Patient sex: F
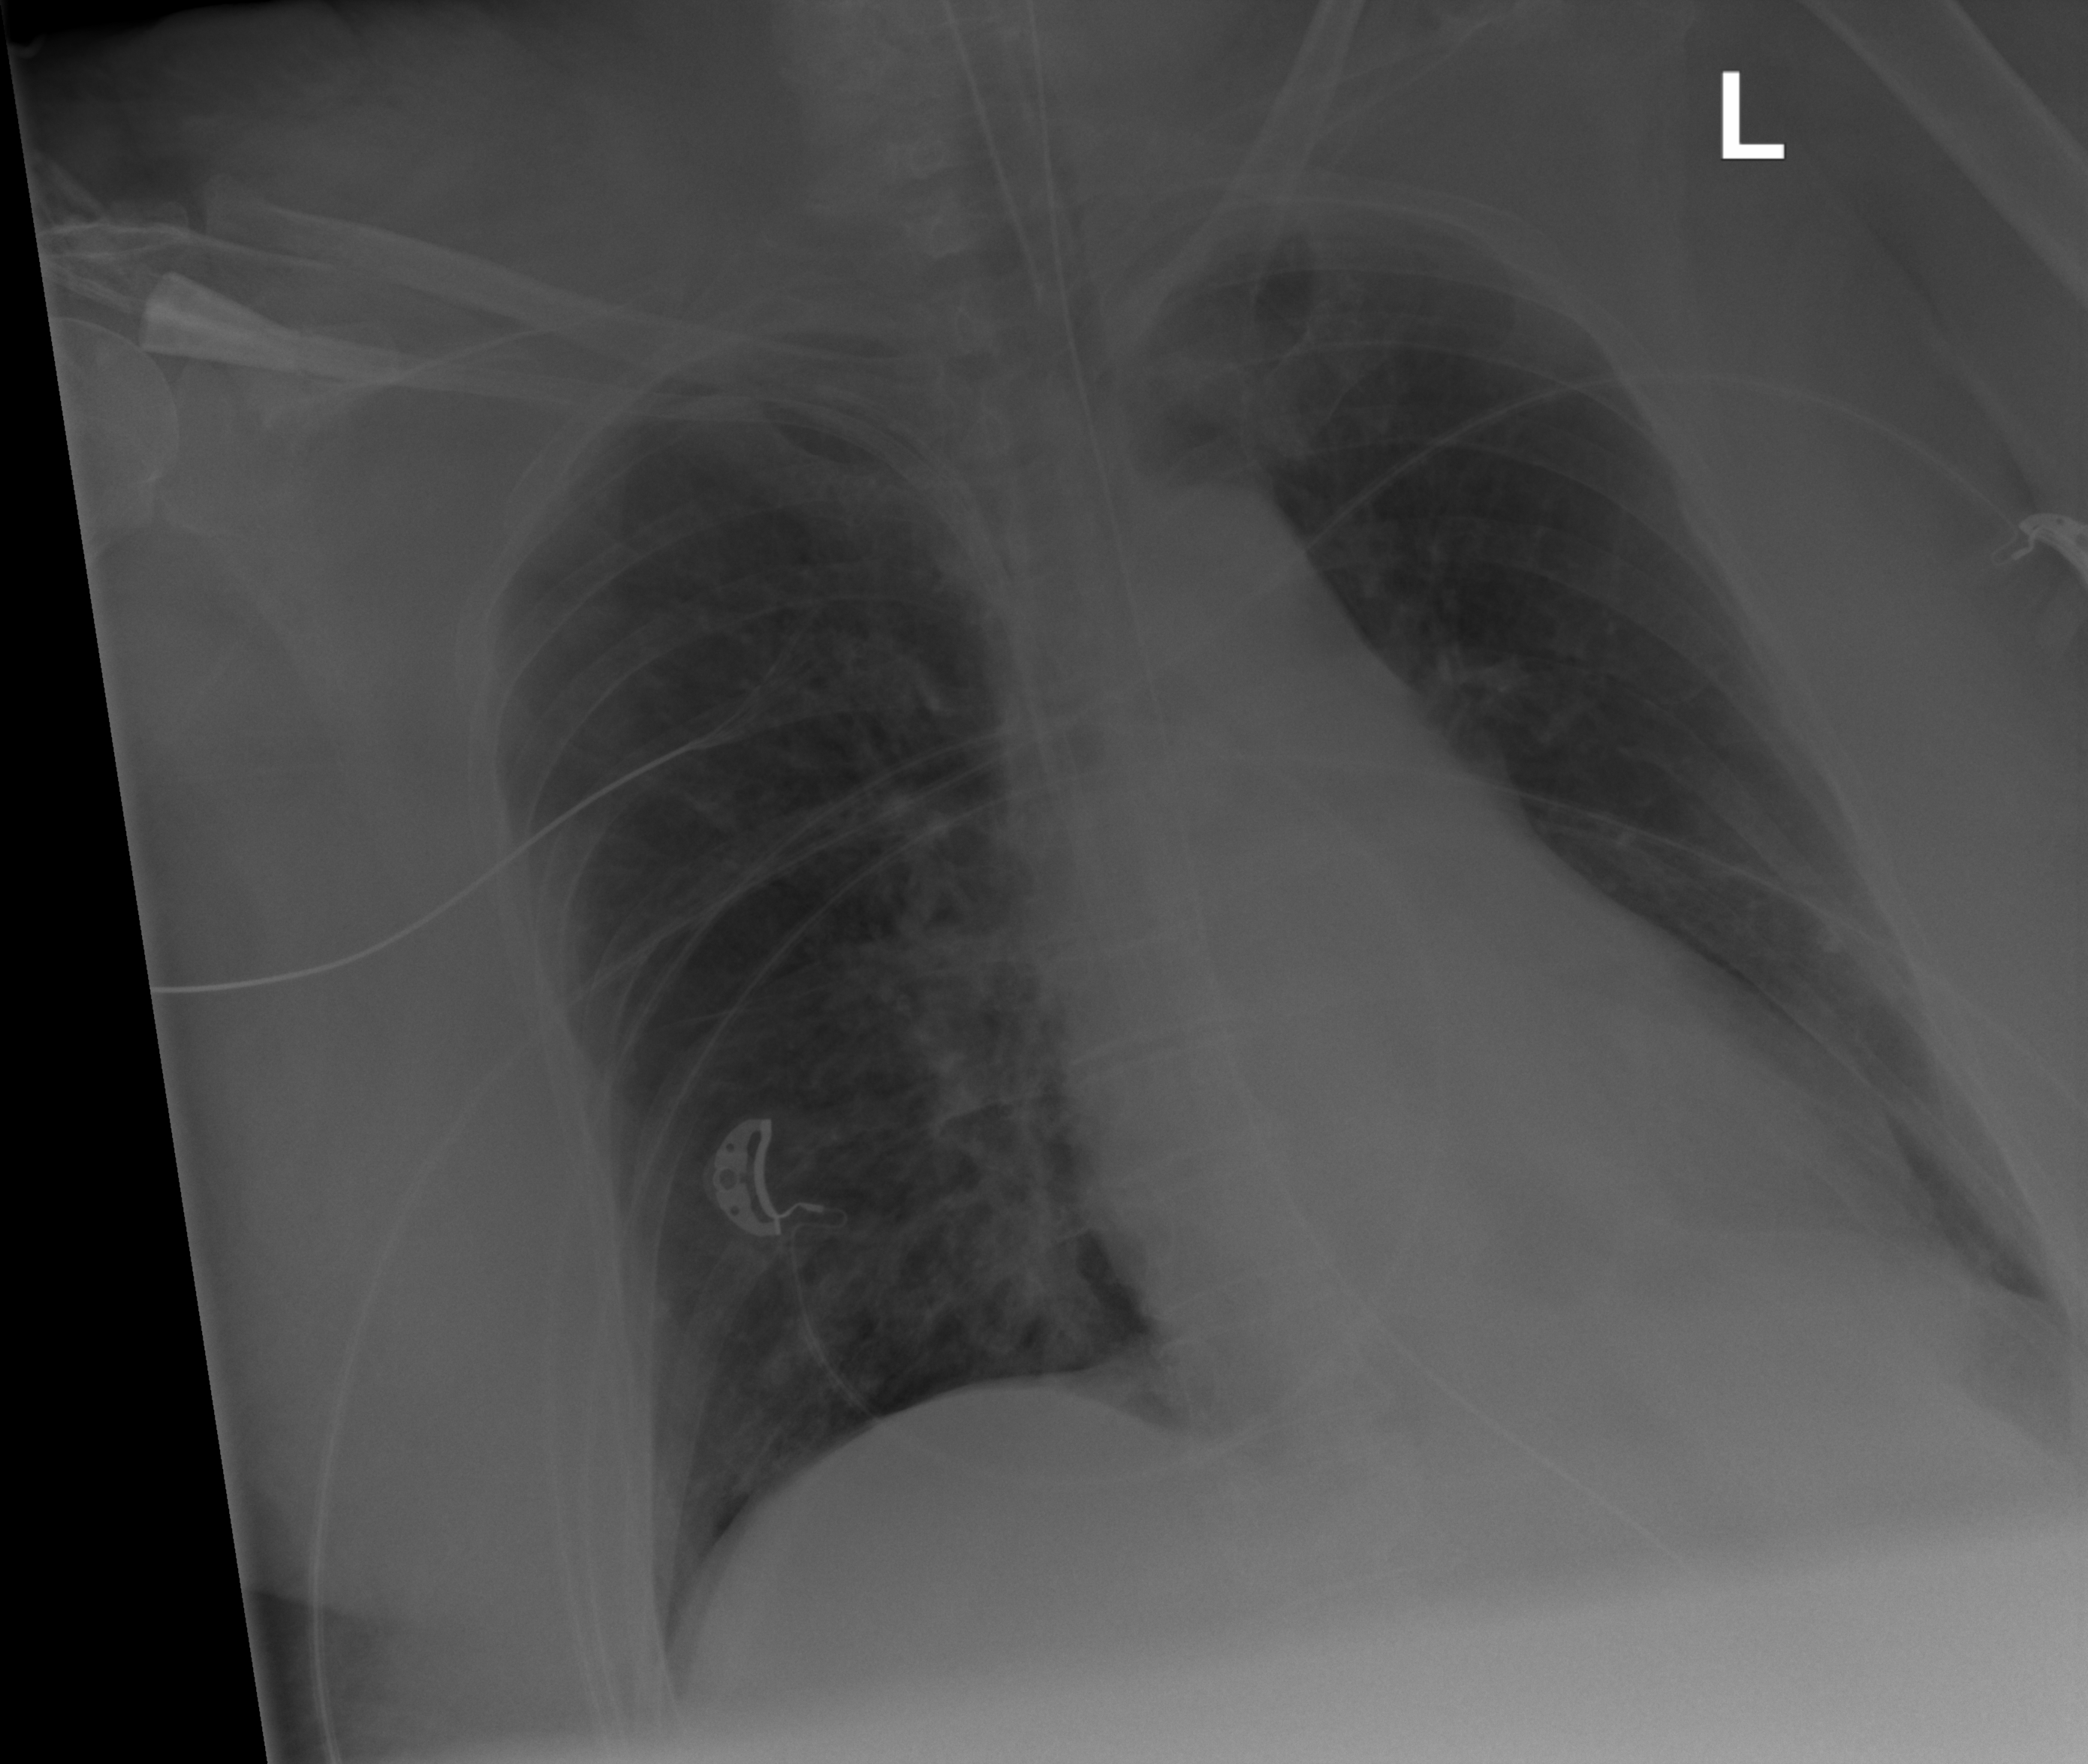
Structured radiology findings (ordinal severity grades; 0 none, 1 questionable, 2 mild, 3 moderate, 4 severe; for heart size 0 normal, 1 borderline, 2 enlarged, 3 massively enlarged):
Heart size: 2
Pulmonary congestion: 0
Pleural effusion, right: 0
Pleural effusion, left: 2
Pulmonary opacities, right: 2
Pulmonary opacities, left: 1
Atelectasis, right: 0
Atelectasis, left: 1